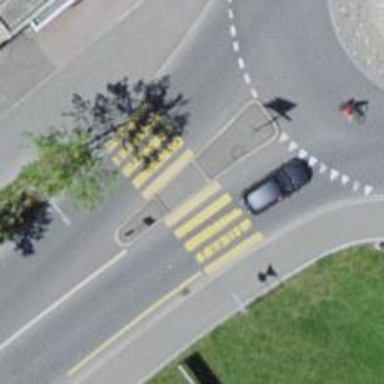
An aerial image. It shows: Uncontrolled crossing with pedestrian island.